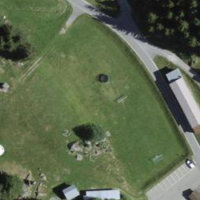
EUNIS habitat code: 24
Species observed at this site:
Clinopodium vulgare
Sedum album